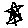
Label: star